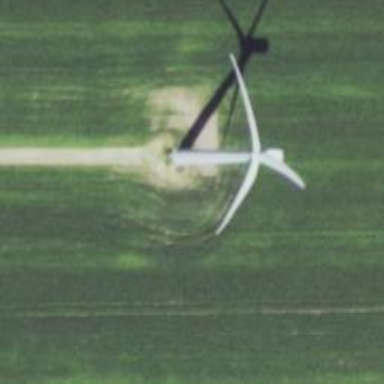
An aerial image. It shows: Wind turbine generator that utilizes wind as its source for generating electricity. It is of the horizontal axis type.